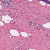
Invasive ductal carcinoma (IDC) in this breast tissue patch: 0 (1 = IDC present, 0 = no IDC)